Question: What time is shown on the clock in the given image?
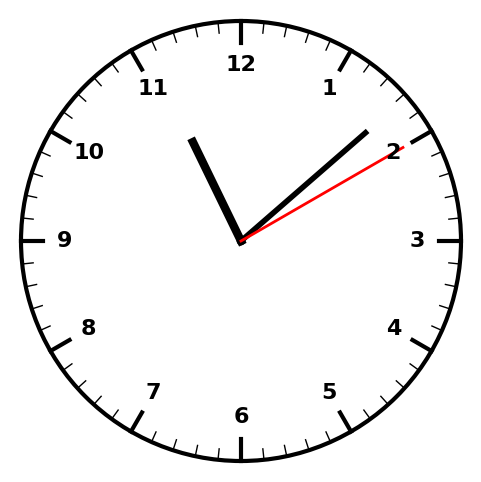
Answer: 11:08:10